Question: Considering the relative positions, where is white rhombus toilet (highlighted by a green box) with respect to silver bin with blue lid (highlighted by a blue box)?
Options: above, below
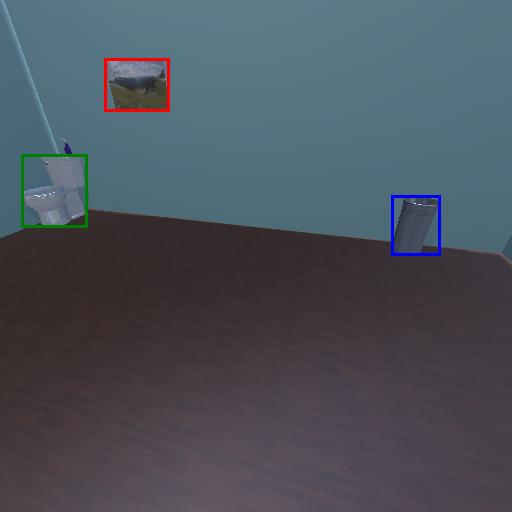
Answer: above